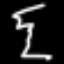
Label: squiggle